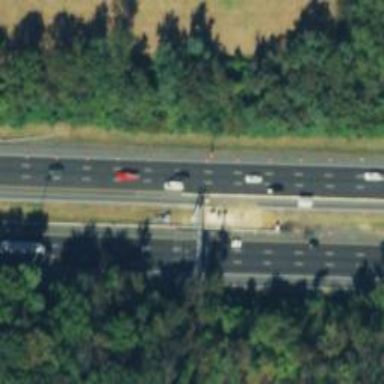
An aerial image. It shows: Toll gantry on the road.